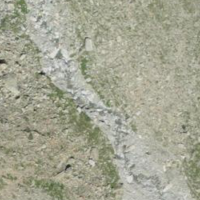
EUNIS habitat code: 48
Species observed at this site:
Alchemilla alpina